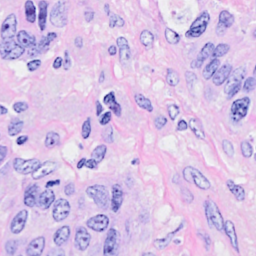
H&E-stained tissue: Breast